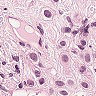
Metastatic tissue present: yes